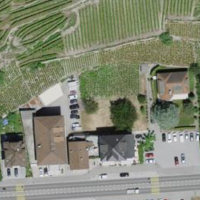
EUNIS habitat code: 54
Species observed at this site:
Lamium purpureum